Interaction volume radius: 5 \u00c5
Interaction volume height: 20 \u00c5
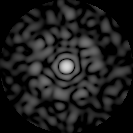
Disorder parameter: 0.8381